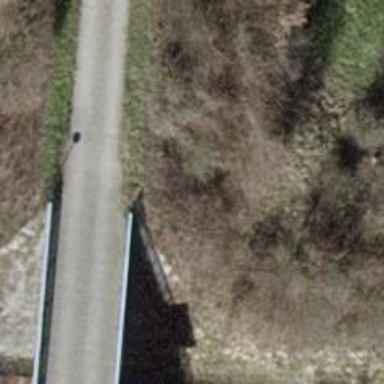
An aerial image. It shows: Hedge barrier.